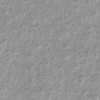
Label: not_dusty